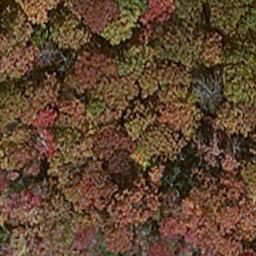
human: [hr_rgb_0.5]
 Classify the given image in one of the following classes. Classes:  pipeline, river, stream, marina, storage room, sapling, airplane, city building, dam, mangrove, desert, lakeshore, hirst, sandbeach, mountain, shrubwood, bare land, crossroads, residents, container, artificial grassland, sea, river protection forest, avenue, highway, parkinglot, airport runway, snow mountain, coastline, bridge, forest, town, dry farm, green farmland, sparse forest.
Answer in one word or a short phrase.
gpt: mangrove